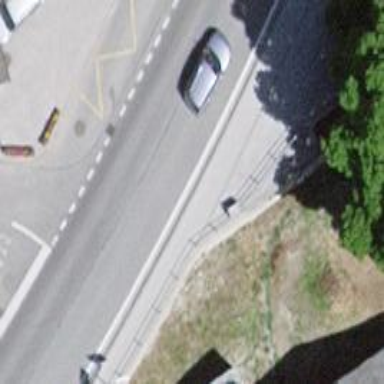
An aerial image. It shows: Zebra crossing on the road.